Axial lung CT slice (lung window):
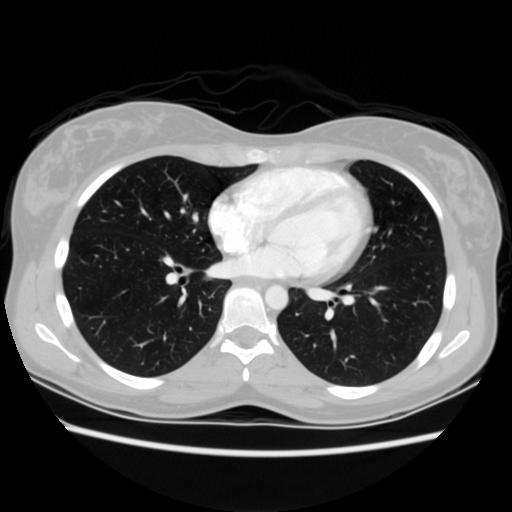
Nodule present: no